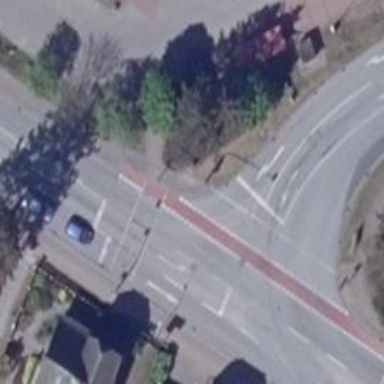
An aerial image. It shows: Road crossing with traffic signals.